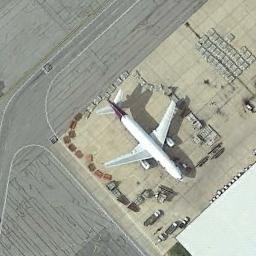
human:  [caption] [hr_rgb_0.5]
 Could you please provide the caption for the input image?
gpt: A plane parked on the open area while a runway and some facilities around it .

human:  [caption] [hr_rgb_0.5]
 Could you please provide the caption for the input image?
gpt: An airplane was placed  on the airport beside the building and there  are many containers around the airplane .

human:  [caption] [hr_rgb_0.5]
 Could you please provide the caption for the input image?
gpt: An airplane is on the runway in the middle of many boxes .

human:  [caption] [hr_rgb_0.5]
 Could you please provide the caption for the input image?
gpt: A white plane was surrounded by a circle of containers .

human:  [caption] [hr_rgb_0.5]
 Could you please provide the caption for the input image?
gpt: An airplane is in the parking lot next to many cars .